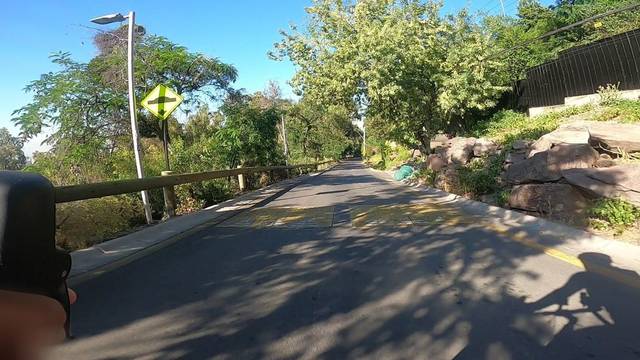
Region: Chile
Coordinates: -33.366, -70.558